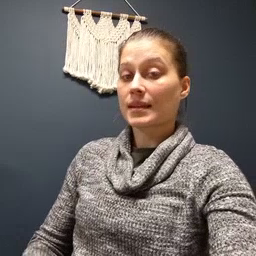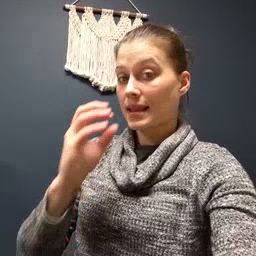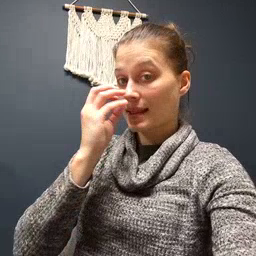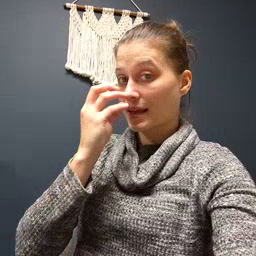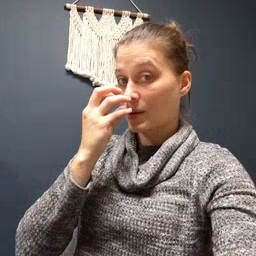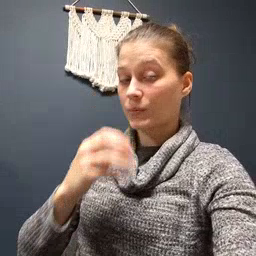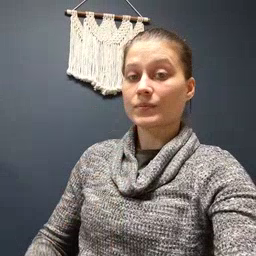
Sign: clown